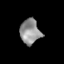
Tissue: skin
Cell type: Fibroblasts
Senescence score: 0.7919
Nuclear area (px): 488
Mean DAPI intensity: 146.803